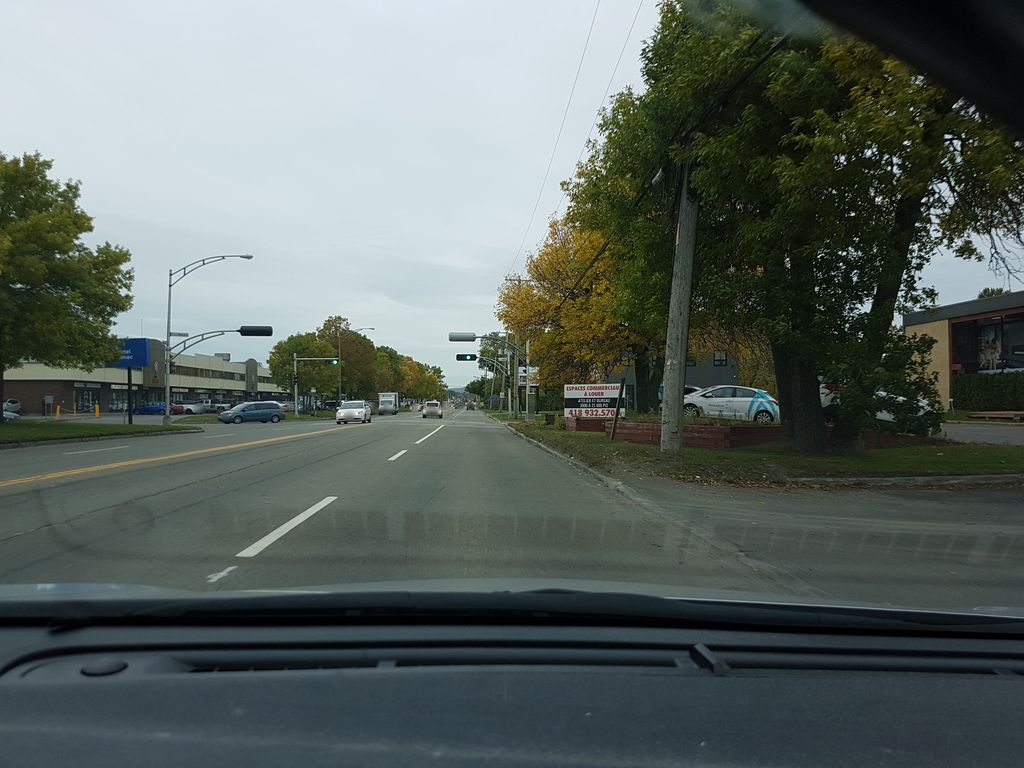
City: quebec_city